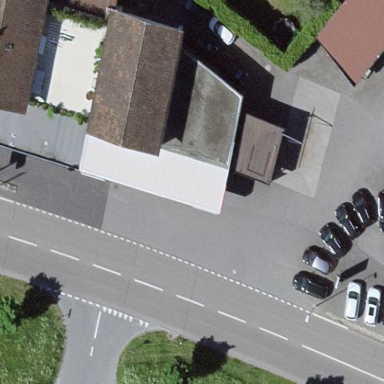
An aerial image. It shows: View of roof of building.